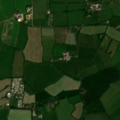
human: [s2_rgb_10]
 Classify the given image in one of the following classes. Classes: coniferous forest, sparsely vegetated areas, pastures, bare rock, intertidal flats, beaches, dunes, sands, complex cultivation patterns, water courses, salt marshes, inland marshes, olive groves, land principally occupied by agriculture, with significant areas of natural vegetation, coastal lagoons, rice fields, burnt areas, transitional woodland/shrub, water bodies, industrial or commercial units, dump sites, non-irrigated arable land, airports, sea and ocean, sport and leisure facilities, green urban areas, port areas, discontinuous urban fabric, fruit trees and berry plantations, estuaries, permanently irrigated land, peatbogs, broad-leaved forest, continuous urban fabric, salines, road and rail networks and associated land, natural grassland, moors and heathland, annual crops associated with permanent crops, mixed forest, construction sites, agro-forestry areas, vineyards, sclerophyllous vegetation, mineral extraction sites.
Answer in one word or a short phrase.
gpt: pastures